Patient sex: M
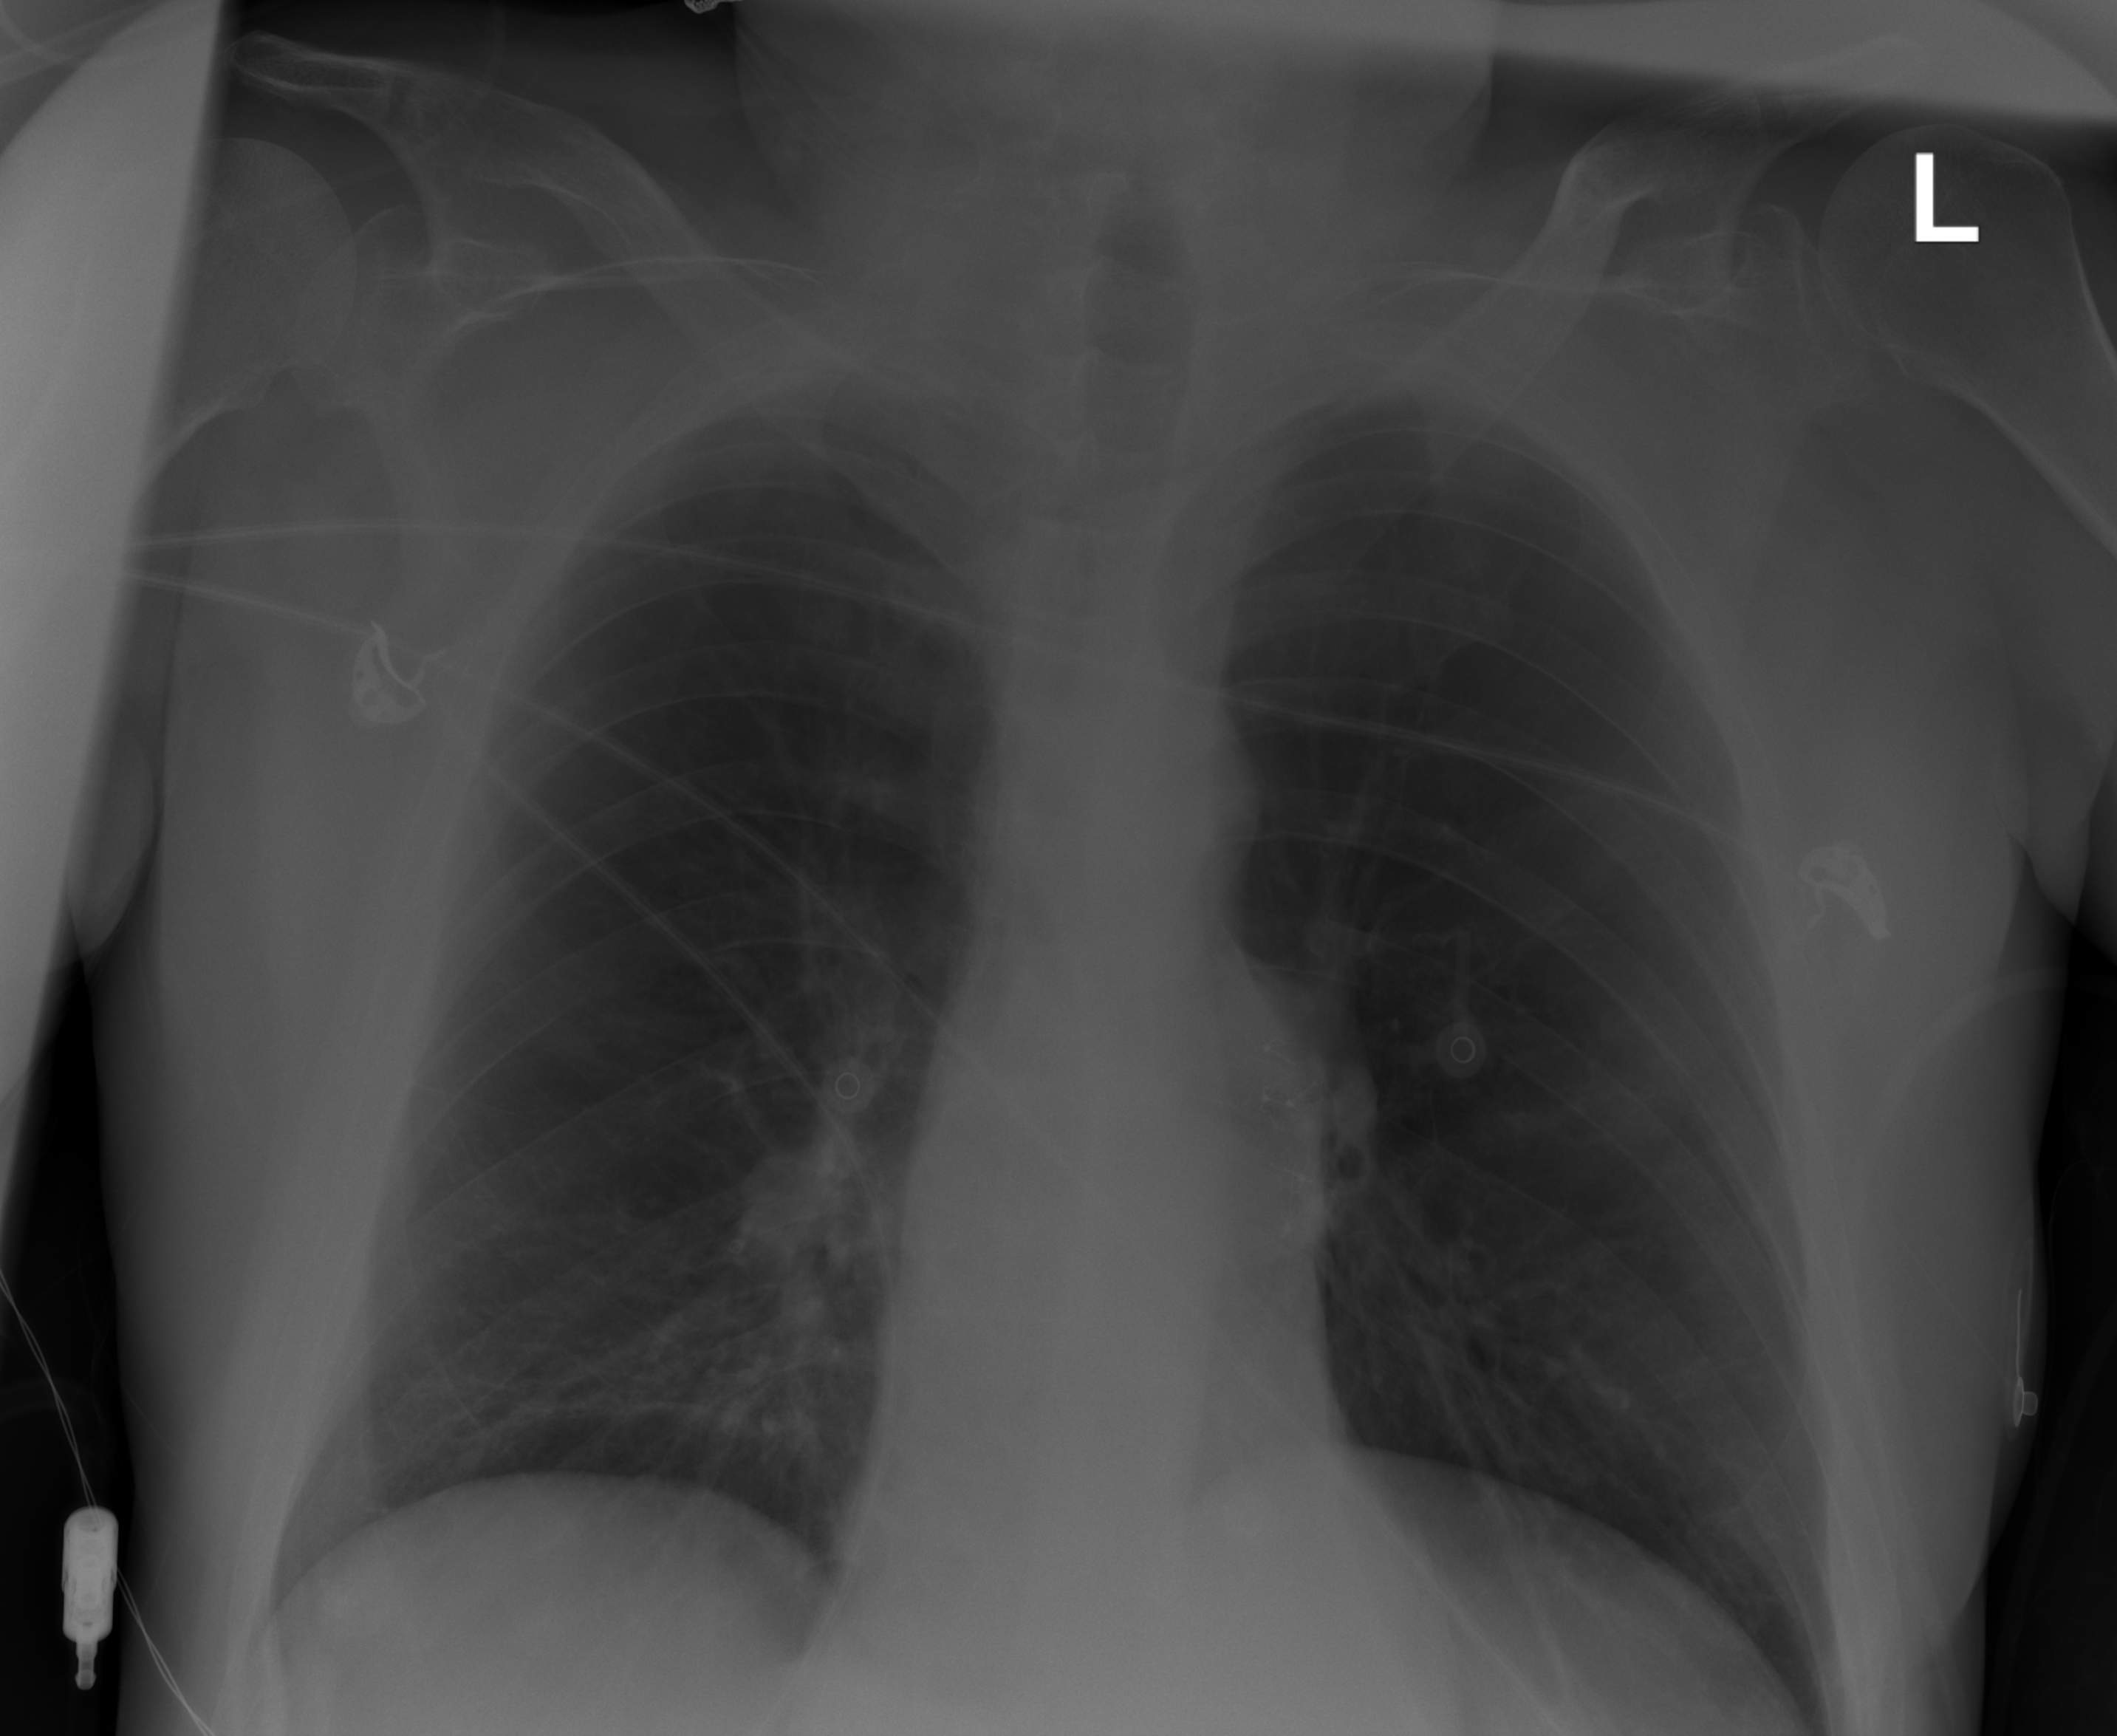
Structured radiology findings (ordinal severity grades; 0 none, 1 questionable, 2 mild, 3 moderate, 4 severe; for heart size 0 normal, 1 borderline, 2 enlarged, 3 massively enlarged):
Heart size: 0
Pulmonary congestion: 0
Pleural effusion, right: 0
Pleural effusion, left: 0
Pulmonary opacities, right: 2
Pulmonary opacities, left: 0
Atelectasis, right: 0
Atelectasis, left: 0